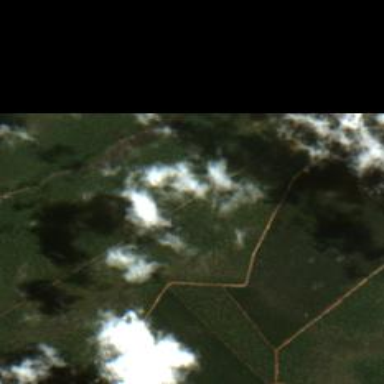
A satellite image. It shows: Forest area designated as plantation.